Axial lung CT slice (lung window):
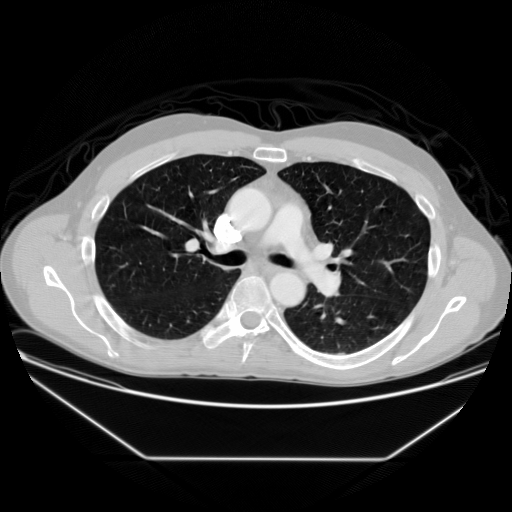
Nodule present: no